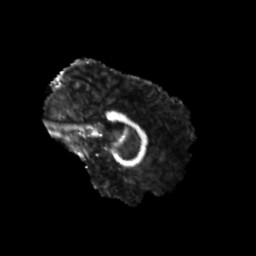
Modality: FA
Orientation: sagittal
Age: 36
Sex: male
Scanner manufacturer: siemens
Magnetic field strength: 3 T
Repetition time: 3.5 s
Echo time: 0.104 s